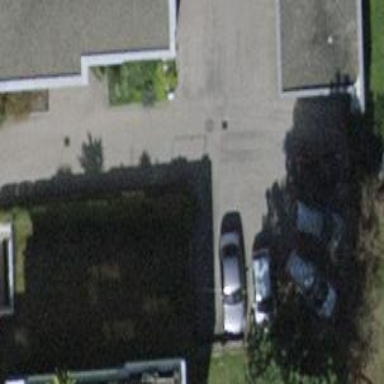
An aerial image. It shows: Parking area with asphalt surface.